Field crop: maize
Growth stage: 2
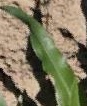
Species: maize